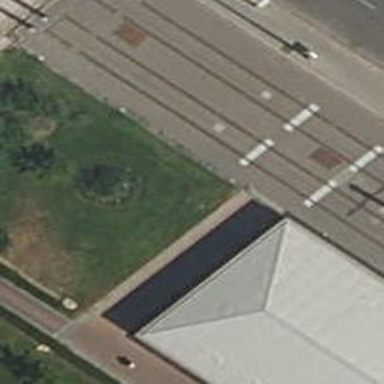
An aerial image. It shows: Subway station with light rail. It is public transport railway station.